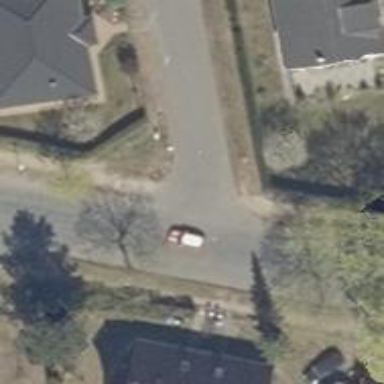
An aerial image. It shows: Unmarked crossing on the road.